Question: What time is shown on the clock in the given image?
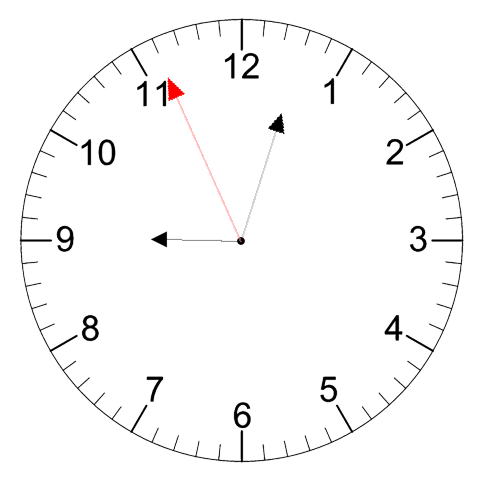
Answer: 09:02:56